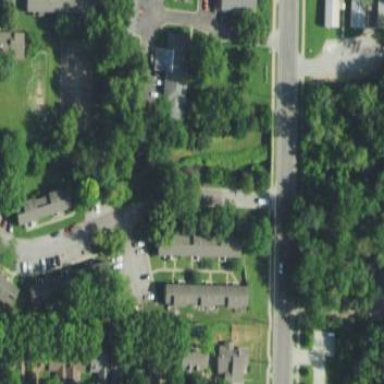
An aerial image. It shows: Condominium within residential area.